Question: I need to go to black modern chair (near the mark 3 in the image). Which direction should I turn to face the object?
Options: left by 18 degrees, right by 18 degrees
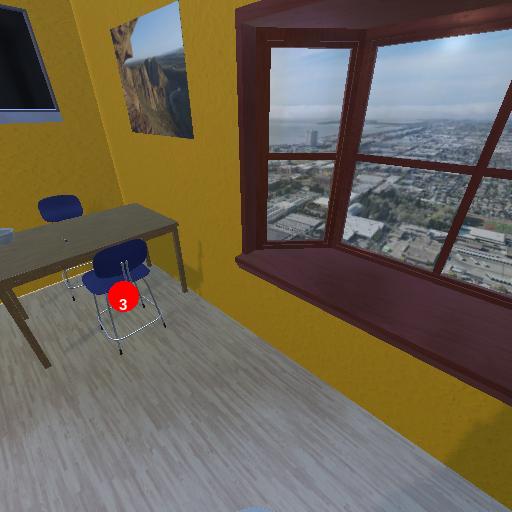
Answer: left by 18 degrees